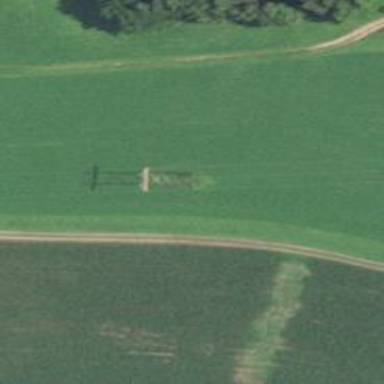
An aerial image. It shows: H-frame power tower design.